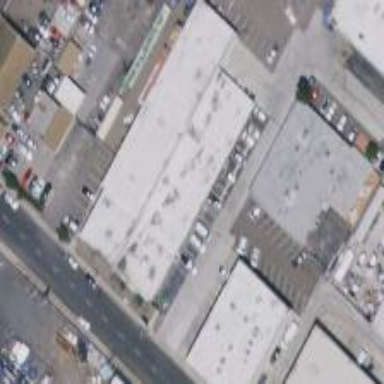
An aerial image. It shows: Industrial building.